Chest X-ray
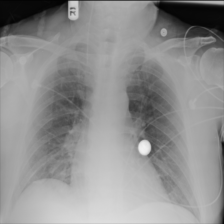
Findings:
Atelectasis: negative
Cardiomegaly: negative
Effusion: negative
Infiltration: negative
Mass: negative
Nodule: negative
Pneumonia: negative
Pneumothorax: negative
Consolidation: negative
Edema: negative
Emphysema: negative
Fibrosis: negative
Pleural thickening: negative
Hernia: negative